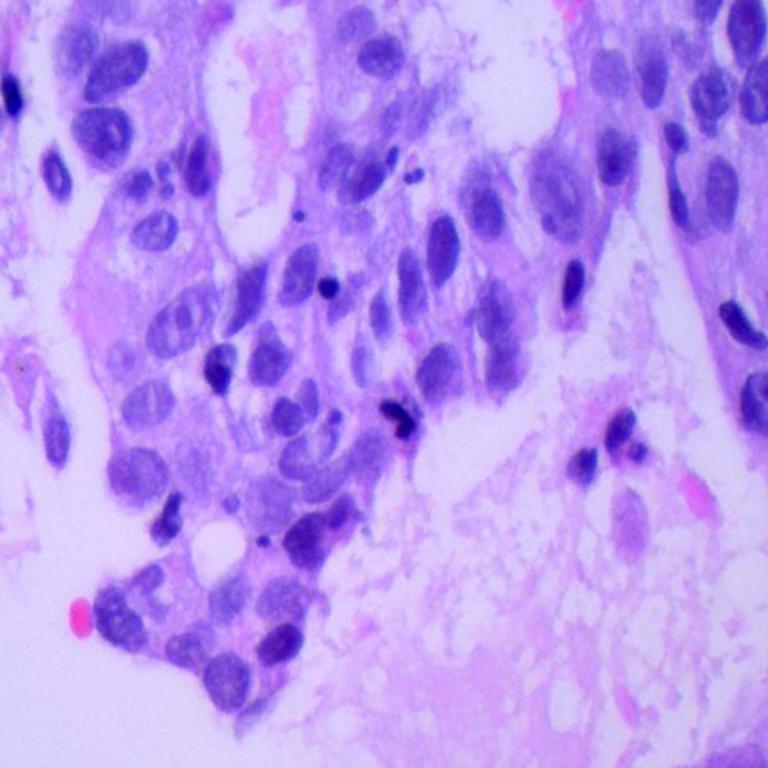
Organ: lung
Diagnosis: adenocarcinomas